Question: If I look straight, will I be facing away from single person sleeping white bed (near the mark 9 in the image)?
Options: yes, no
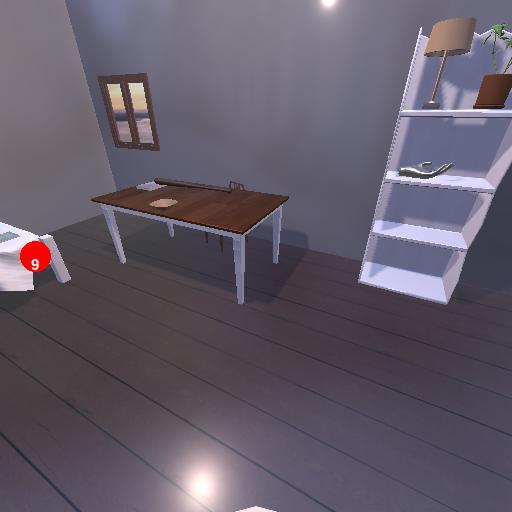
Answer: yes